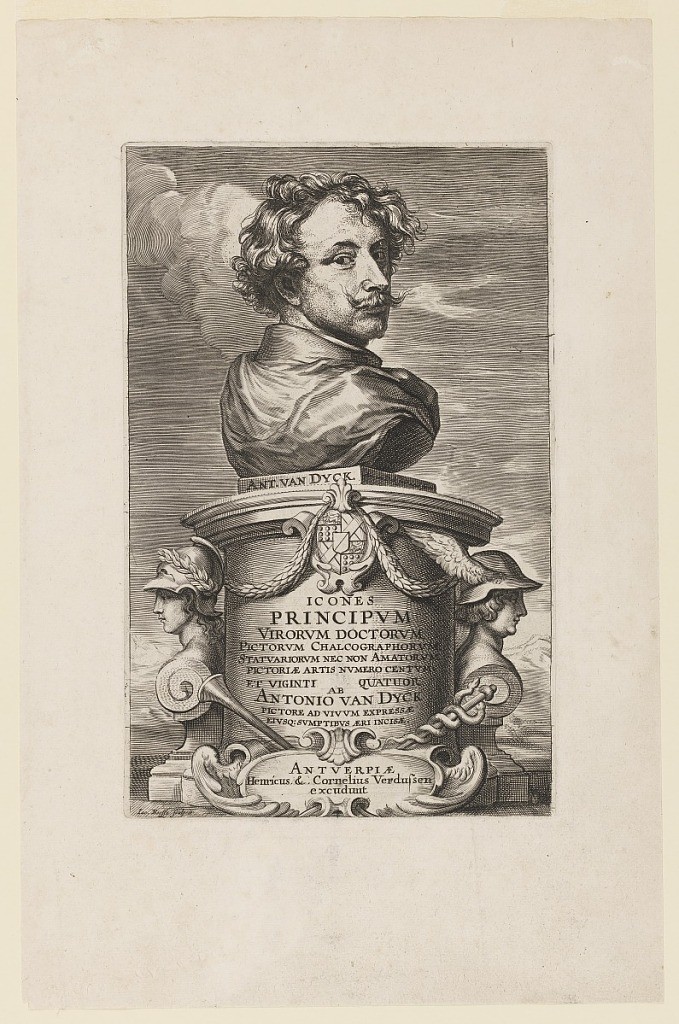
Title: Self-Portrait of Anthony van Dyck
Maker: Anthony van Dyck, Netherlandish, 1599 – 1641
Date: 1720
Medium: Etching on paper in black ink
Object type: Print
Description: On a pedestal stands portrait of van Dyck. It is conceived as a sculptured figure, seen from back with the head, turned over the right shoulder, in side view.